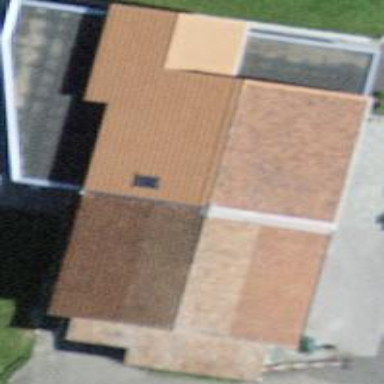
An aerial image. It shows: Farm building.